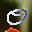
Label: 0